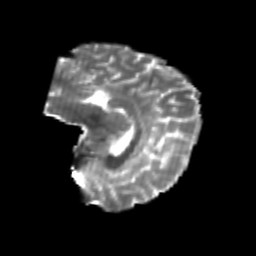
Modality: T2w
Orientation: sagittal
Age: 23
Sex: female
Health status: healthy
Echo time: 0.074 s